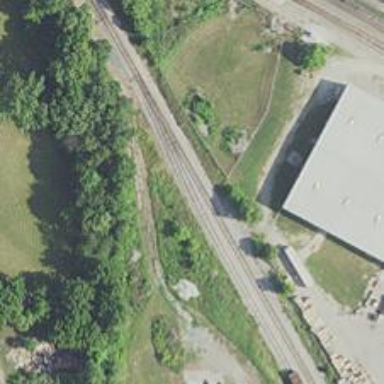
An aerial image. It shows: Railway siding for service.